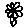
Label: flower